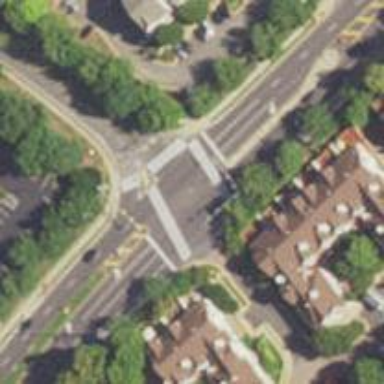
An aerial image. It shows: Marked crossing on footway.